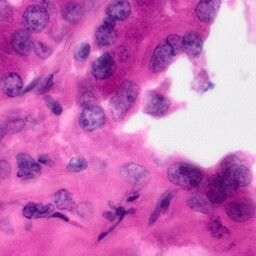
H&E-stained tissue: Pancreatic